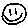
Label: smiley face